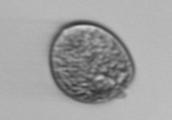
Label: Prorocentrum